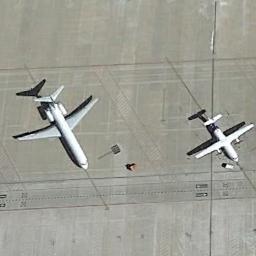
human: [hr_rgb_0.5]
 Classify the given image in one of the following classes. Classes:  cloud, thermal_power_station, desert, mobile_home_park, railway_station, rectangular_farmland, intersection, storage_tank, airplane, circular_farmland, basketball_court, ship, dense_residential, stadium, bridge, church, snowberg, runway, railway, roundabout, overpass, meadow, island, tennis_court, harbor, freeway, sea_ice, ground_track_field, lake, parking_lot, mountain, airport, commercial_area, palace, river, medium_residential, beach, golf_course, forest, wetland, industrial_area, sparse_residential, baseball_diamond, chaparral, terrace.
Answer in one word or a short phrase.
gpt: airplane